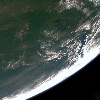
Label: land